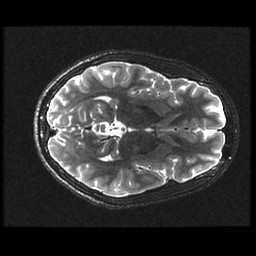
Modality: T2w
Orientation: axial
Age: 15
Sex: male
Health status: ill
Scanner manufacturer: ge
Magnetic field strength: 3 T
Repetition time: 7.5 s
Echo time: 0.1015 s